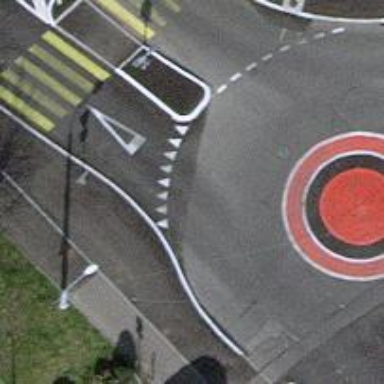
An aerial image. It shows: Road with "give way" sign.